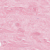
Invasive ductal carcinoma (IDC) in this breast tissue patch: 0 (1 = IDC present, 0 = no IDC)